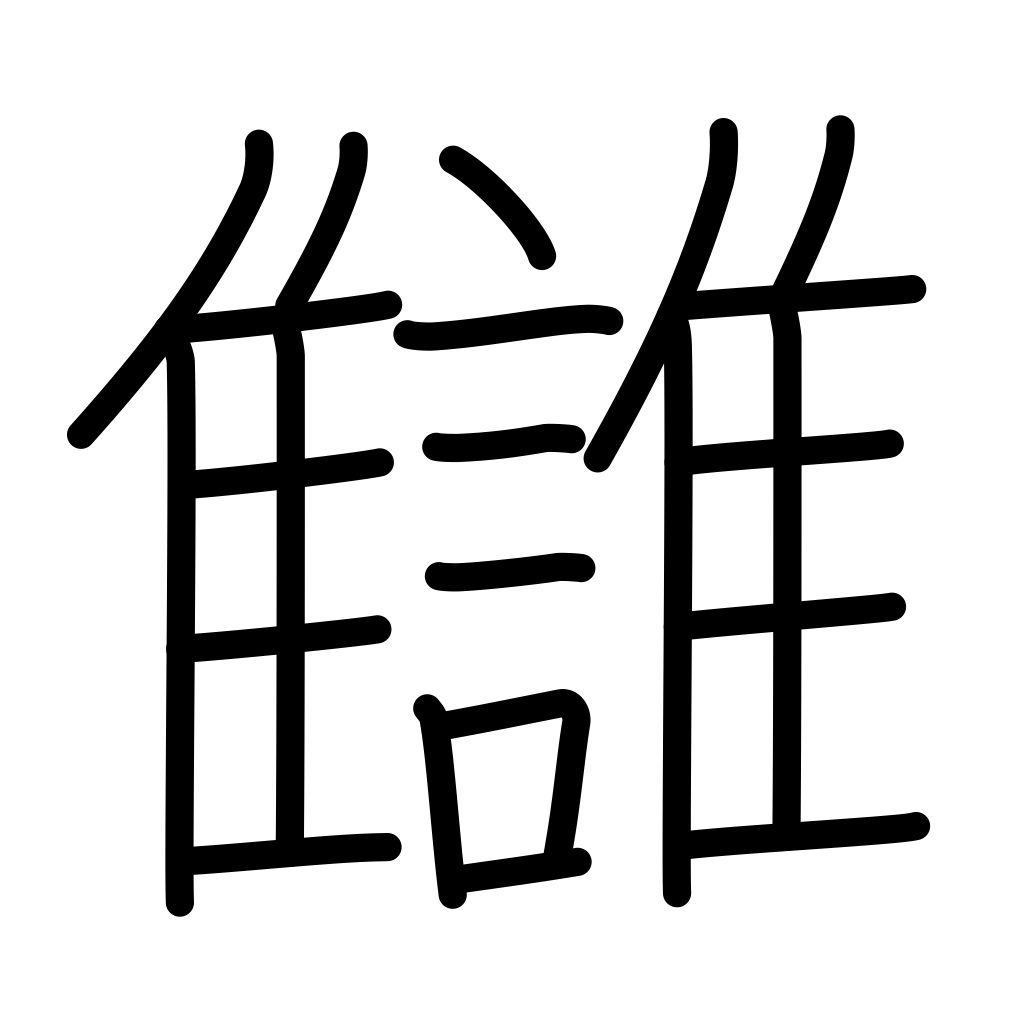
Meaning: enemy, revenge